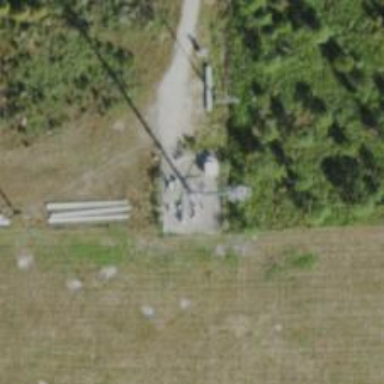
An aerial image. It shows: Man-made mast used for communication purposes.